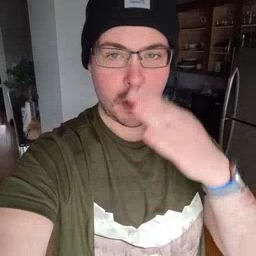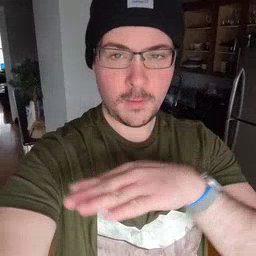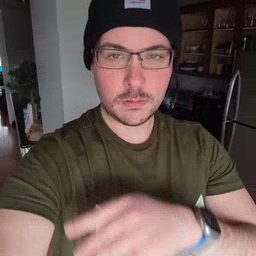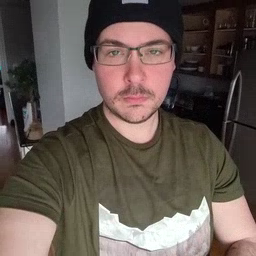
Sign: elephant